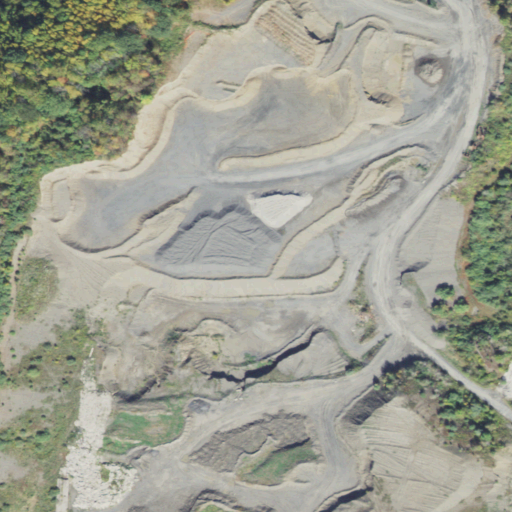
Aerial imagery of ridge(s) in Pennsylvania named Kellersville Esker containing barren land, deciduous forest, grassland, mixed forest, evergreen forest, medium intensity development, pasture, high intensity development, and low intensity development